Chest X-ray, AP view. Patient: 22 years old, sex F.
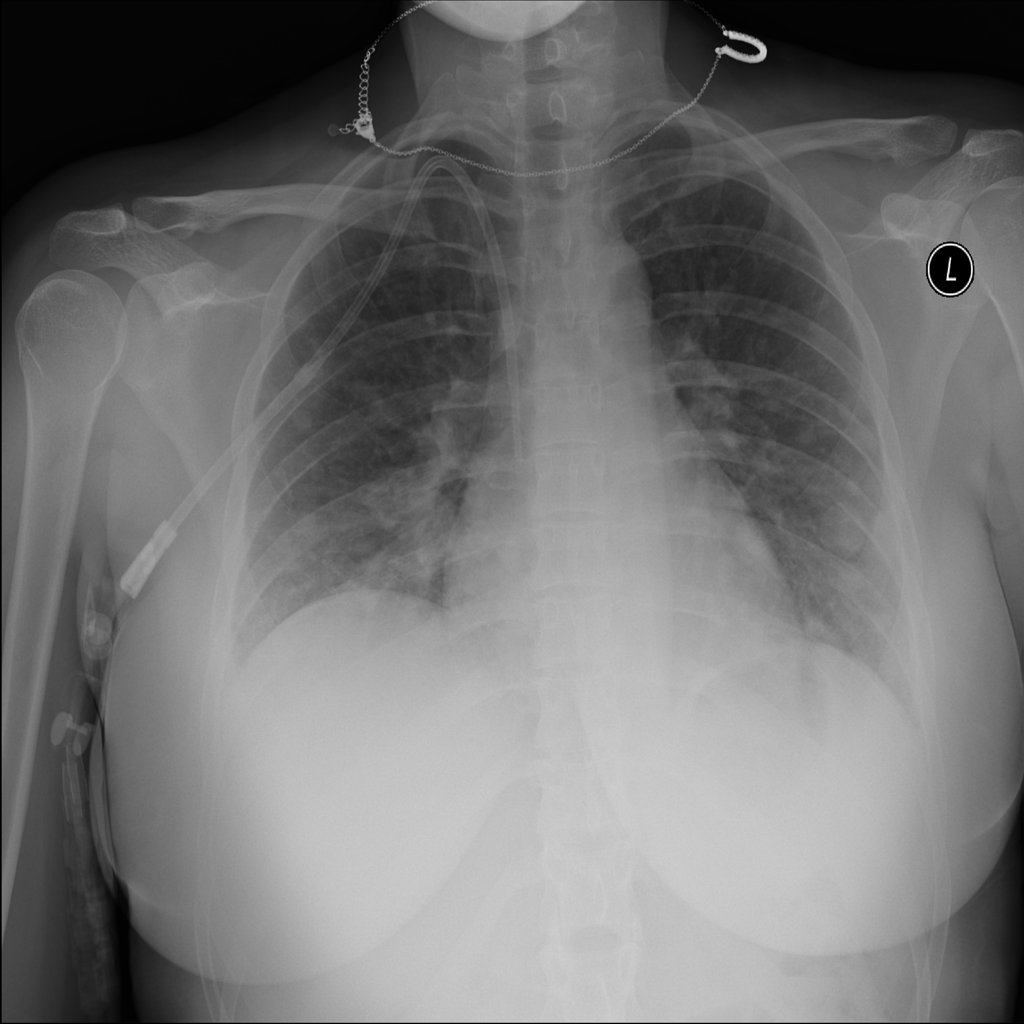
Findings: Infiltration, Nodule